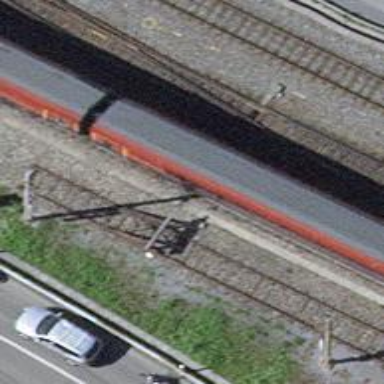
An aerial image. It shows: Railway buffer stop.